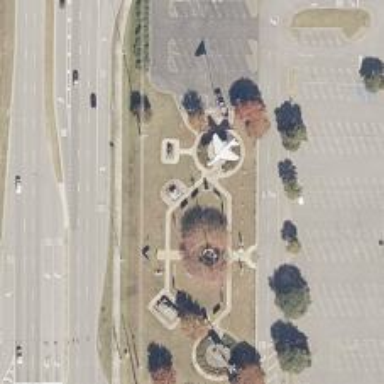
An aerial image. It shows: Memorial site with historic significance.